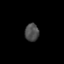
Tissue: prostate
Cell type: Fibroblasts
Senescence score: 0.813
Nuclear area (px): 246
Mean DAPI intensity: 74.715